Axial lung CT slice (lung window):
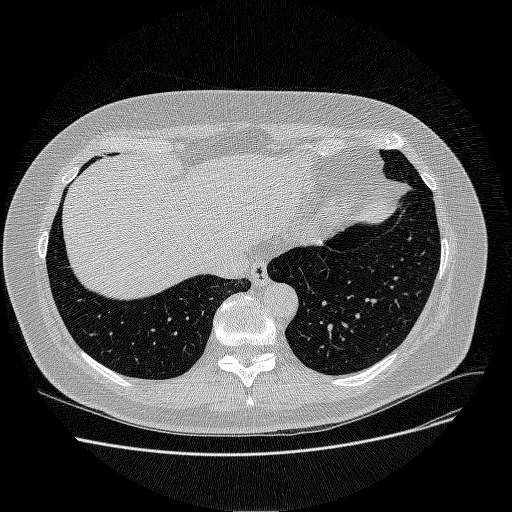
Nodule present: no